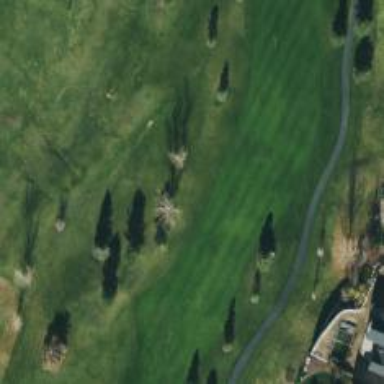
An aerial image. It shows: View of golf hole.